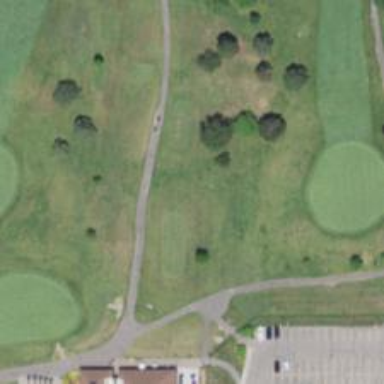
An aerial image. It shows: Path for golf carts.